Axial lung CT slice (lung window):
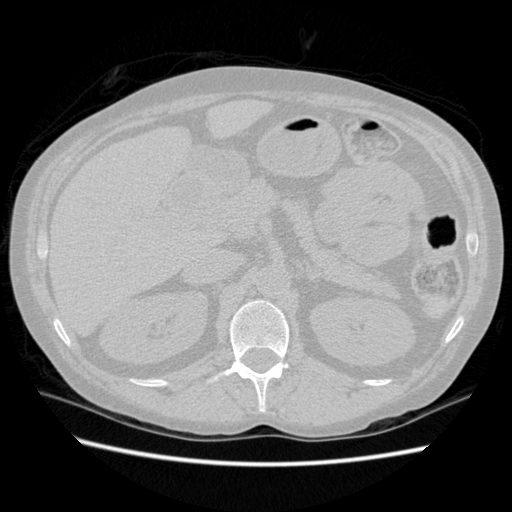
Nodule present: no